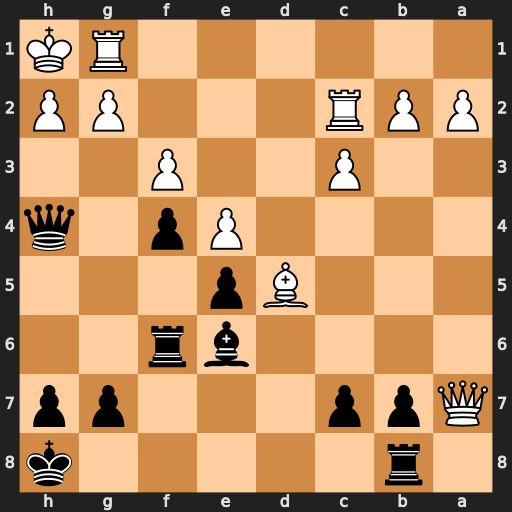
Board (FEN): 1r5k/Qpp3pp/4br2/3Bp3/4Pp1q/2P2P2/PPR3PP/6RK
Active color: b
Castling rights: -
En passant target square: -
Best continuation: Qxh2+ Kxh2 Rh6#